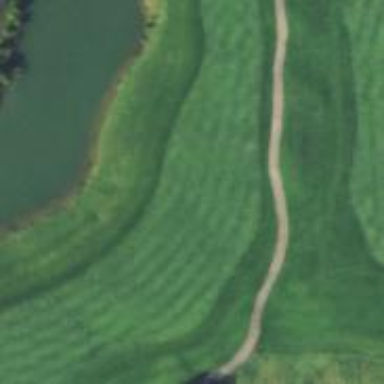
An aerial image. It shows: Golf hole.